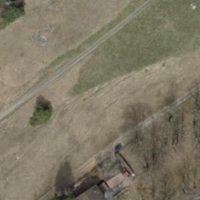
EUNIS habitat code: 23
Species observed at this site:
Lasiommata megera
Omocestus rufipes
Stauroderus scalaris
Psophus stridulus